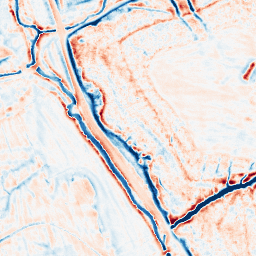
Category: edge_preserving
Decomposition family: bilateral
Decomposition parameters: d: 15
sigma_color: 150
sigma_space: 150
Upsampling method: quintic
Upsampling parameters: scale: 2
Upsampling scale: 2